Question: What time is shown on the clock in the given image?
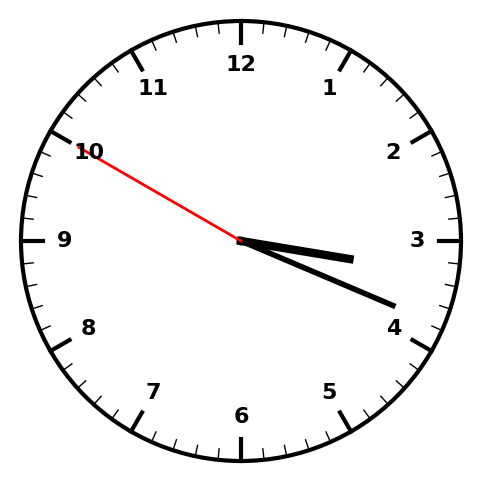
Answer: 03:18:50